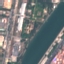
Land use / land cover: River